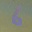
Label: 6